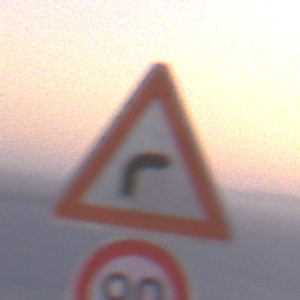
Verkehrszeichen: KurveRechts
Zusatzzeichen unten: Geschwindigkeit90
Umgebung: Outdoor, RoadRail
Tageszeit: Dawn
Wetter: Clear
Licht: Natural
Jahreszeit: NotSpecified
Kontrast: LowContrast